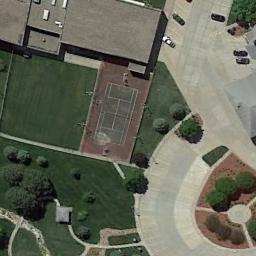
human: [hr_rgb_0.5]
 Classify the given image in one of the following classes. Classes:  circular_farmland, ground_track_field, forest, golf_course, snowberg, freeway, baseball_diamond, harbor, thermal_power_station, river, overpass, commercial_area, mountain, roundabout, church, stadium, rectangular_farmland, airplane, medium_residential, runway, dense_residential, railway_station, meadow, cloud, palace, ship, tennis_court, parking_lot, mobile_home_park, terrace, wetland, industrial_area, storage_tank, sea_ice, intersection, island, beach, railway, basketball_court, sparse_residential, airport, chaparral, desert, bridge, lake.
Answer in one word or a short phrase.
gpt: tennis_court